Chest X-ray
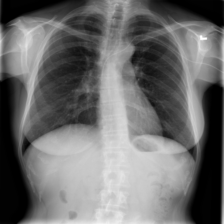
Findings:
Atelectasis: negative
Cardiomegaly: negative
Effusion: negative
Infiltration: negative
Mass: negative
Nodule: negative
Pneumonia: positive
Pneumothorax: negative
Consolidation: negative
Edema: negative
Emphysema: negative
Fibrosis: negative
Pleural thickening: negative
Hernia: negative